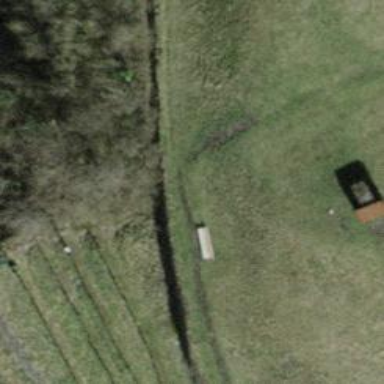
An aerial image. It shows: Bench for seating.